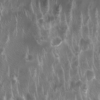
Label: not_dusty